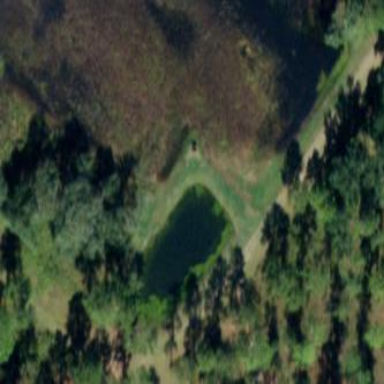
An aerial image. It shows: Serene pond surrounded by nature.